Interaction volume radius: 5 \u00c5
Interaction volume height: 35 \u00c5
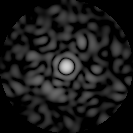
Disorder parameter: 0.8138